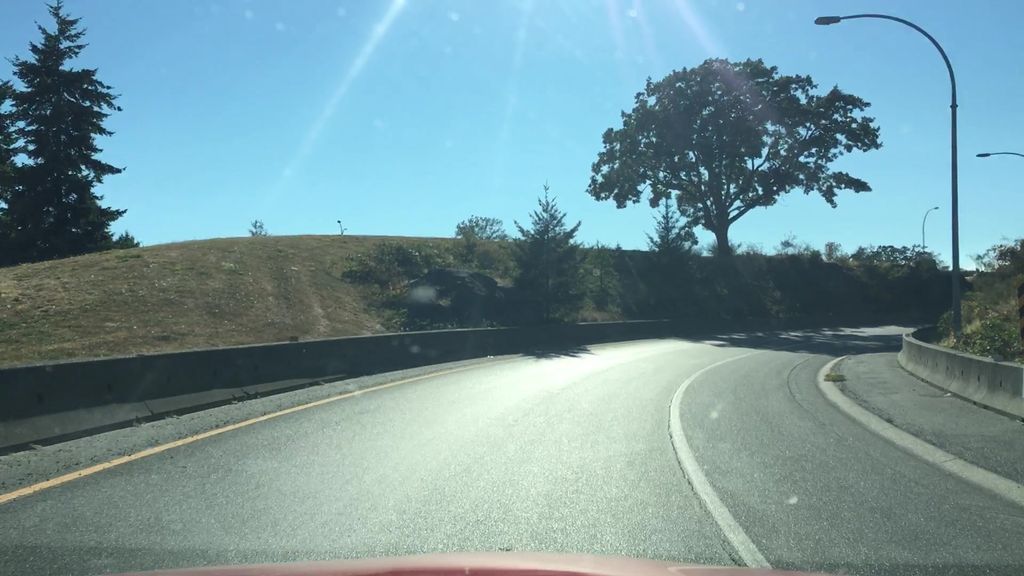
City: victoria